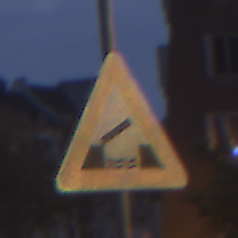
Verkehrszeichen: BeweglicheBruecke
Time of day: Night
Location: Outdoor (Urban)
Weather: PartlyCloudy
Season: NotSpecified
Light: Artificial